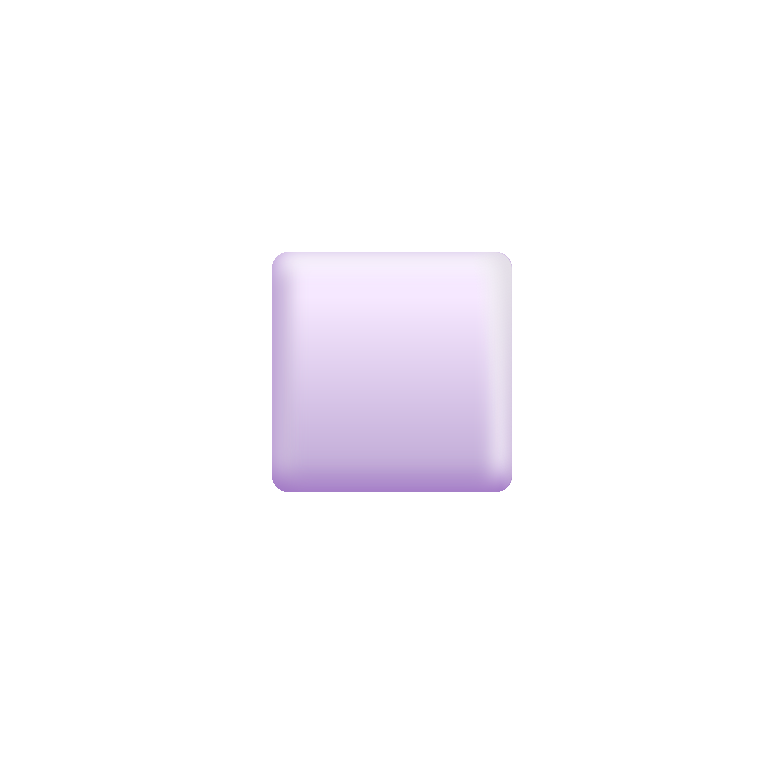
white small square color